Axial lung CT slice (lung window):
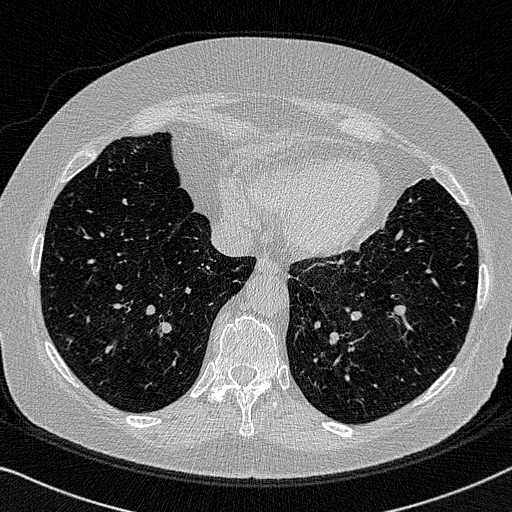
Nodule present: no